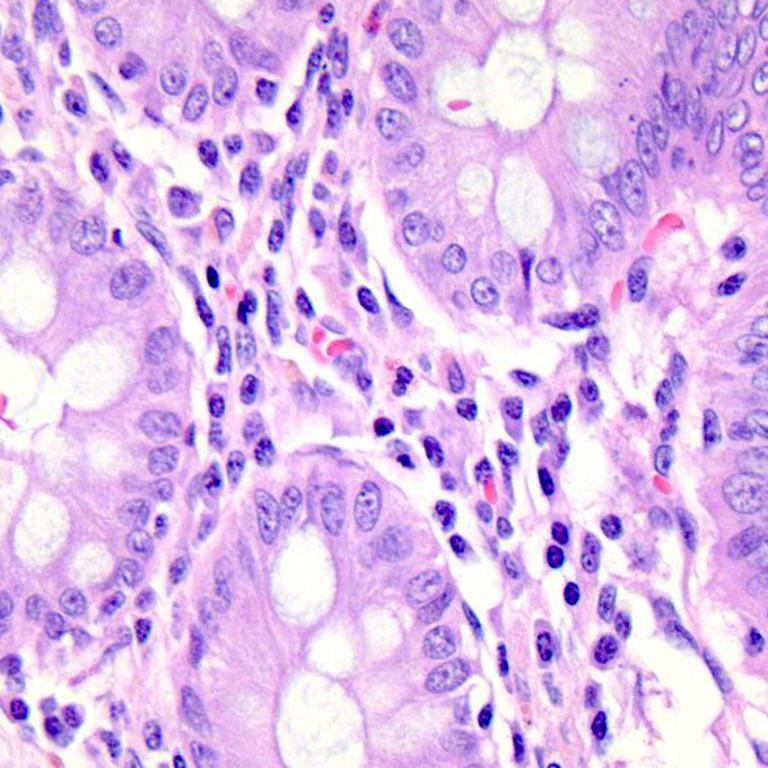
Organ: colon
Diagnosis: benign